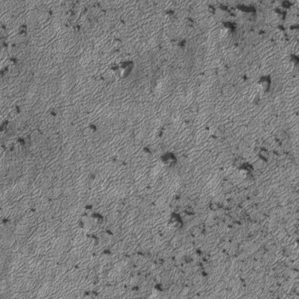
Label: frost